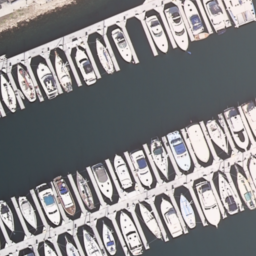
Label: harbor